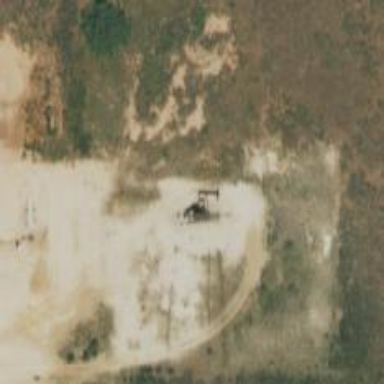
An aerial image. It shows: Petroleum well.